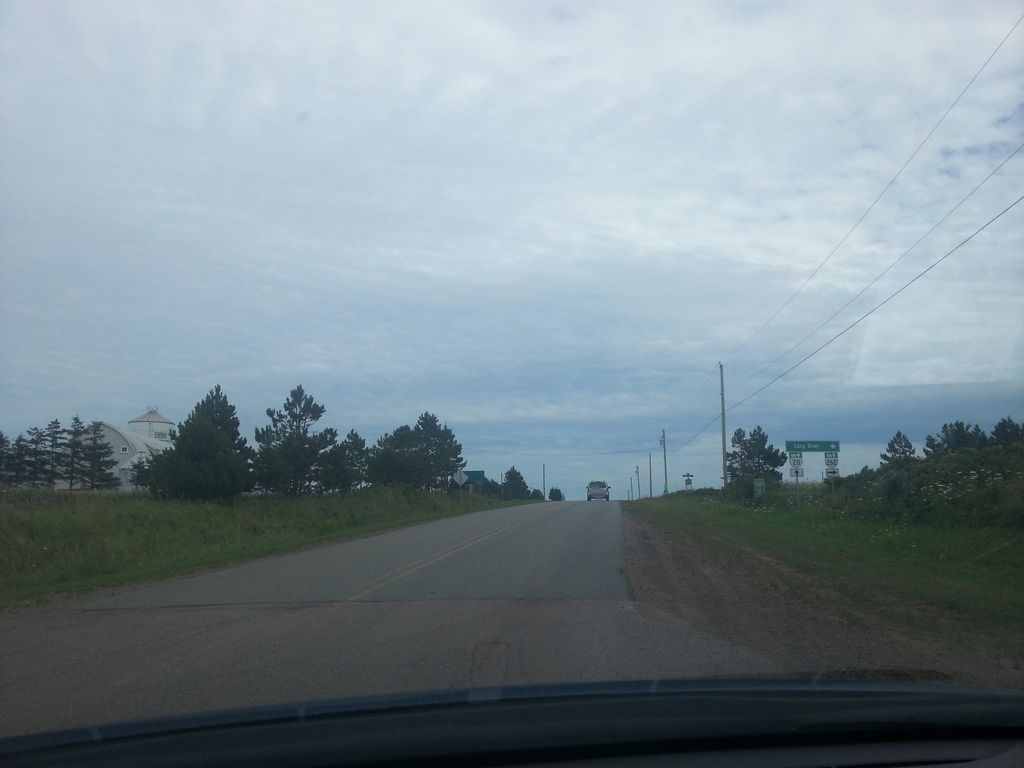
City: charlottetown